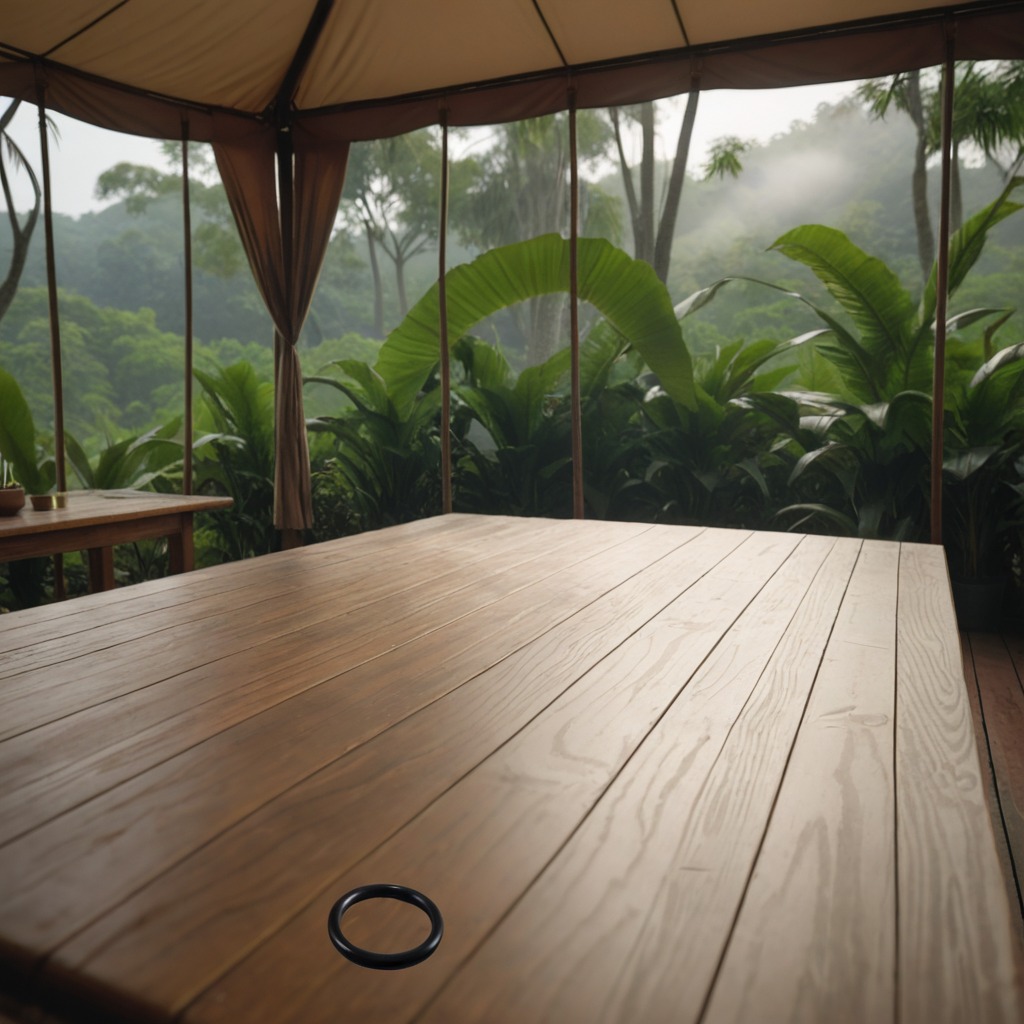
A rubber O-ring is lying on the wooden table.